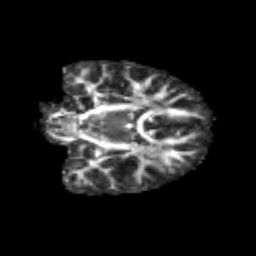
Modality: FA
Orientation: coronal
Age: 9
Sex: female
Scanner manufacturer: siemens
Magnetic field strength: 3 T
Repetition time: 3.8 s
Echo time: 0.07 s